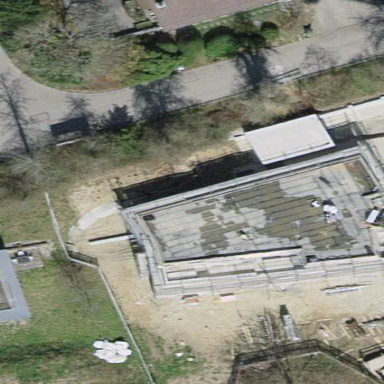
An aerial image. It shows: Detached building.